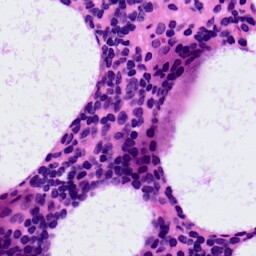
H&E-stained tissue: LymphNode